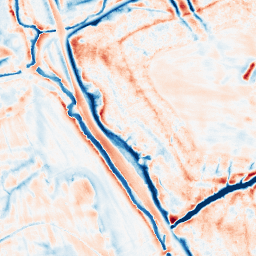
Category: edge_preserving
Decomposition family: bilateral
Decomposition parameters: d: 21
sigma_color: 25
sigma_space: 75
Upsampling method: bicubic
Upsampling parameters: scale: 8
Upsampling scale: 8